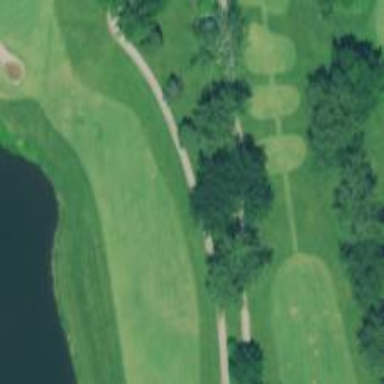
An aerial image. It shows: Path designated for golf carts.